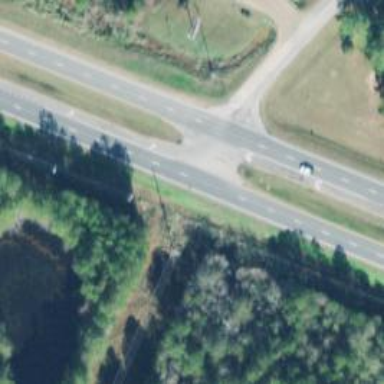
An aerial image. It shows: Trunk expressway with asphalt surface. It is dual carriageway.